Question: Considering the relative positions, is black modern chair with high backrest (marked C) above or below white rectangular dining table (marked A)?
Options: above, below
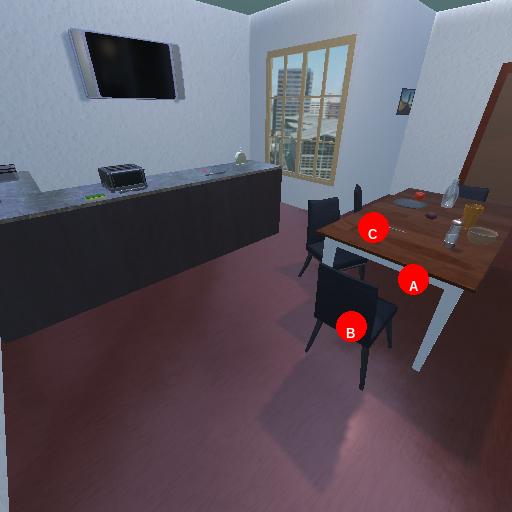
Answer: above